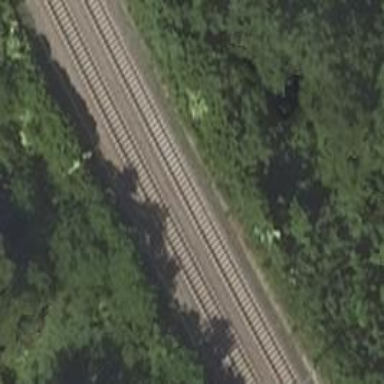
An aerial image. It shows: Railway track with contact line for electrification.